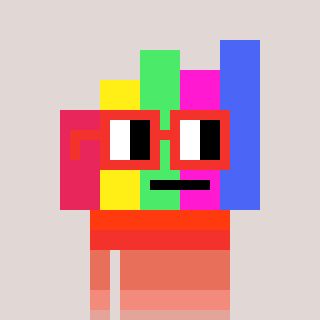
a pixel art character with square red glasses, a bar chart-shaped head and a orange-colored body on a warm background